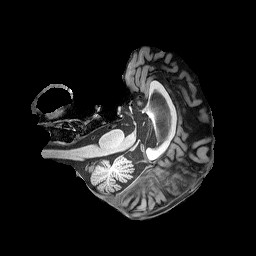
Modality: T1w
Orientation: axial
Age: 75
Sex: male
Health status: healthy